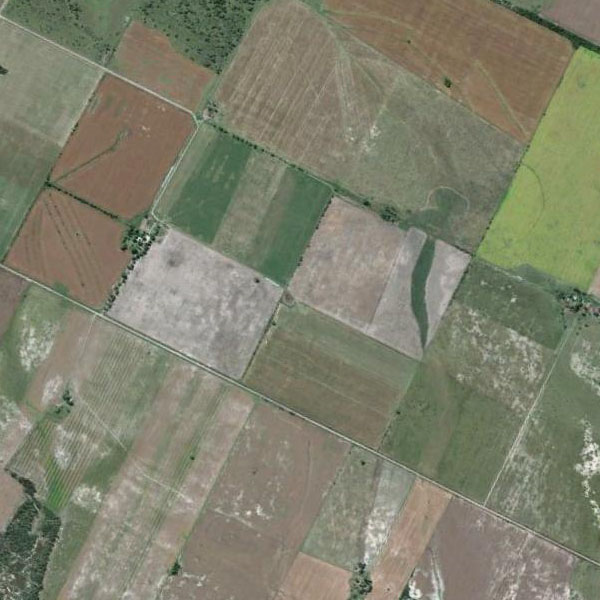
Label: Farmland